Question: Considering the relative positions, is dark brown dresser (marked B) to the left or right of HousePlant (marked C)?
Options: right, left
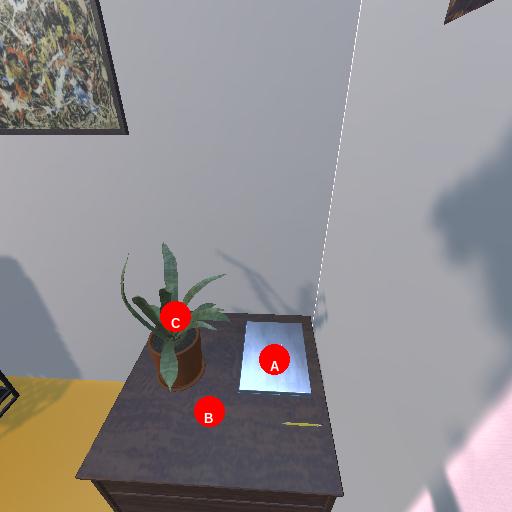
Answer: right